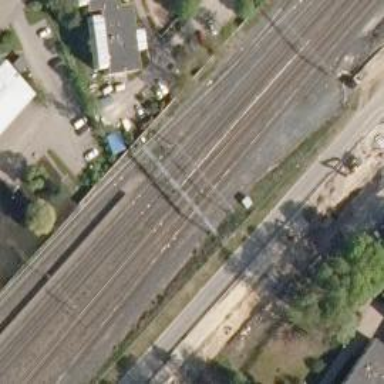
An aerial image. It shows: Railway signal.